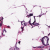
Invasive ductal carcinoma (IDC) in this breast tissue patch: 0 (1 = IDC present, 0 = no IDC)